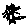
Label: cat